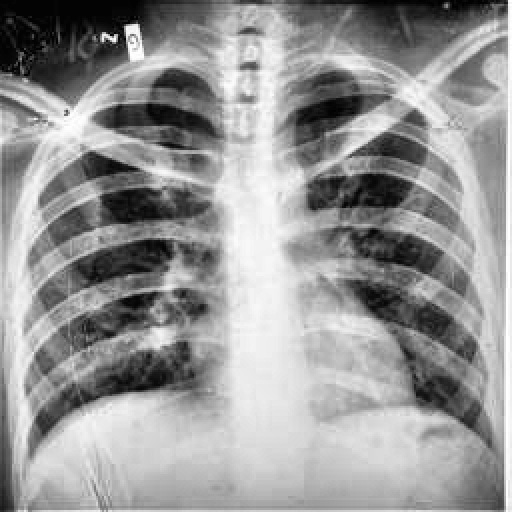
Finding: TUBERCULOSIS